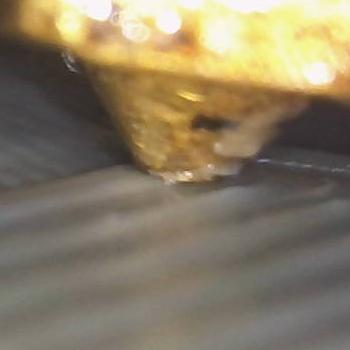
Flow rate: 184%